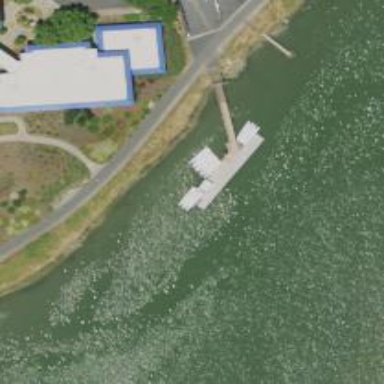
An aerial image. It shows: Man-made pier.